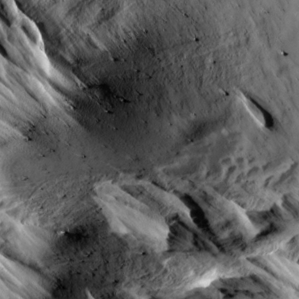
Label: non_frost